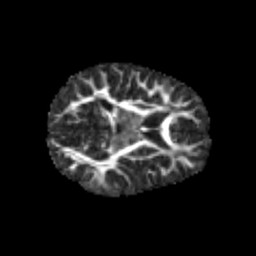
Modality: FA
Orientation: axial
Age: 6
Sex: male
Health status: healthy